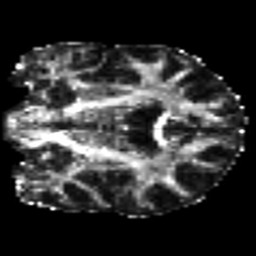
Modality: FA
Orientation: coronal
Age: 31
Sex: female
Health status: ill
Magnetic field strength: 3 T
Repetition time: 9 s
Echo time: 0.093 s